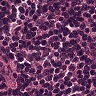
Metastatic tissue present: no